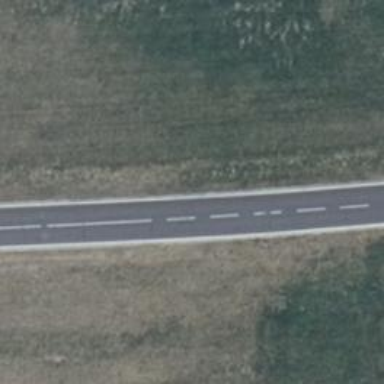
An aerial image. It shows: Secondary road with asphalt surface.